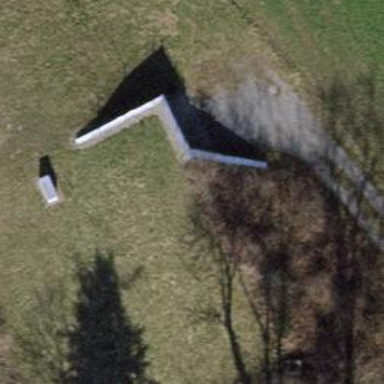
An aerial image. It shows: Concrete retaining wall.